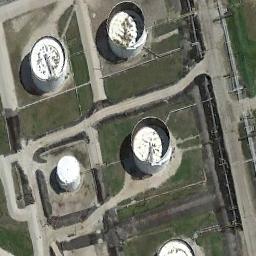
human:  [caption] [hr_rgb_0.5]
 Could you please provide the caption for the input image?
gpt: The storage tanks are surrounded by grass .

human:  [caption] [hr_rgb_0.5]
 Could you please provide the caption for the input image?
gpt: There are three larger storage tanks and more than a dozen smaller storage tanks .

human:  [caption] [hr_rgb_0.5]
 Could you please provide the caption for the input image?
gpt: There are four neatly arranged large oil storage tanks in the factory, And there are large lawns in the factory .

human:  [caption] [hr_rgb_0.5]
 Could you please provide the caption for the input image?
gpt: There are five white storage tanks on the grass .

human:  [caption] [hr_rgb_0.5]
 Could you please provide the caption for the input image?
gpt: There are several storage tanks and green lawns .